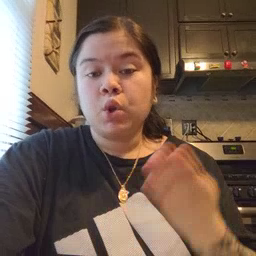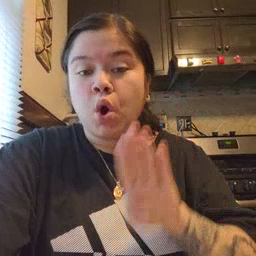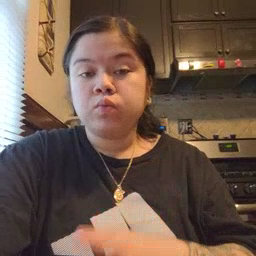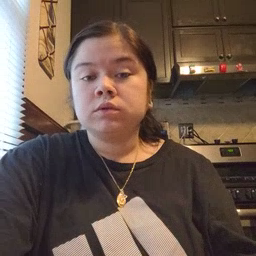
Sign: close